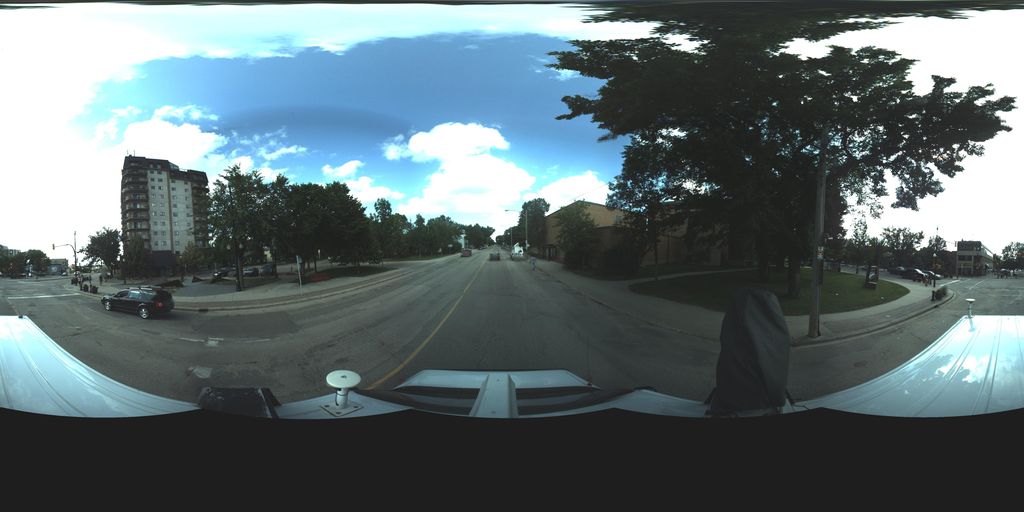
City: saskatoon